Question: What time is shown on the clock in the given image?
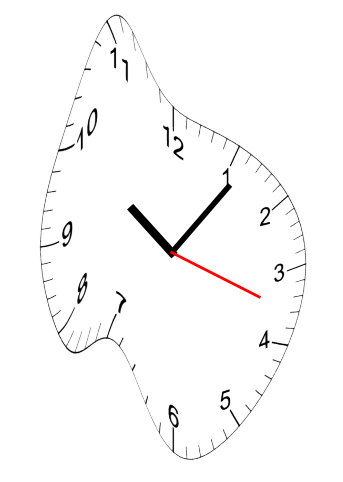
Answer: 10:06:18